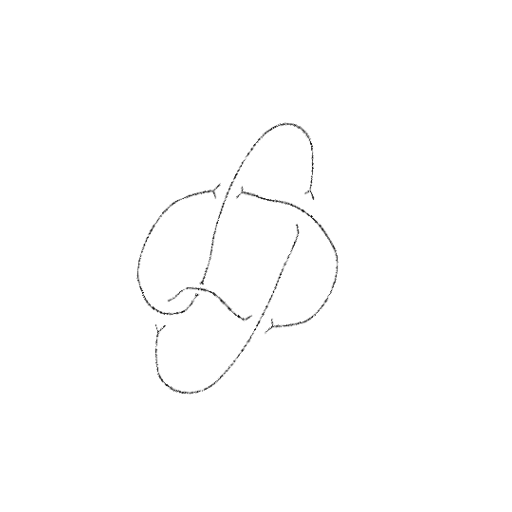
Crossing number: 5